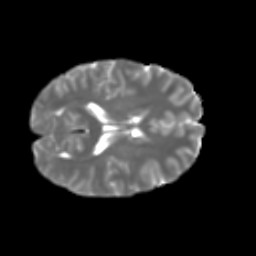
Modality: T2w
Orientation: axial
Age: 27
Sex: female
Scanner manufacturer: ge
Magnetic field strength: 3 T
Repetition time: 7.8 s
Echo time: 0.0608 s